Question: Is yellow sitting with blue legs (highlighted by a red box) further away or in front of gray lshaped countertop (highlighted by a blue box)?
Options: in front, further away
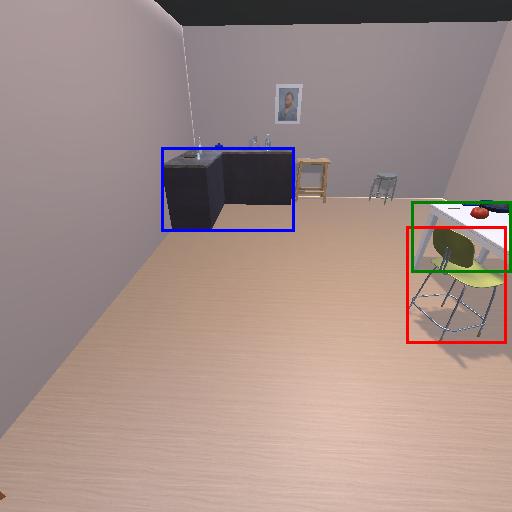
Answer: in front